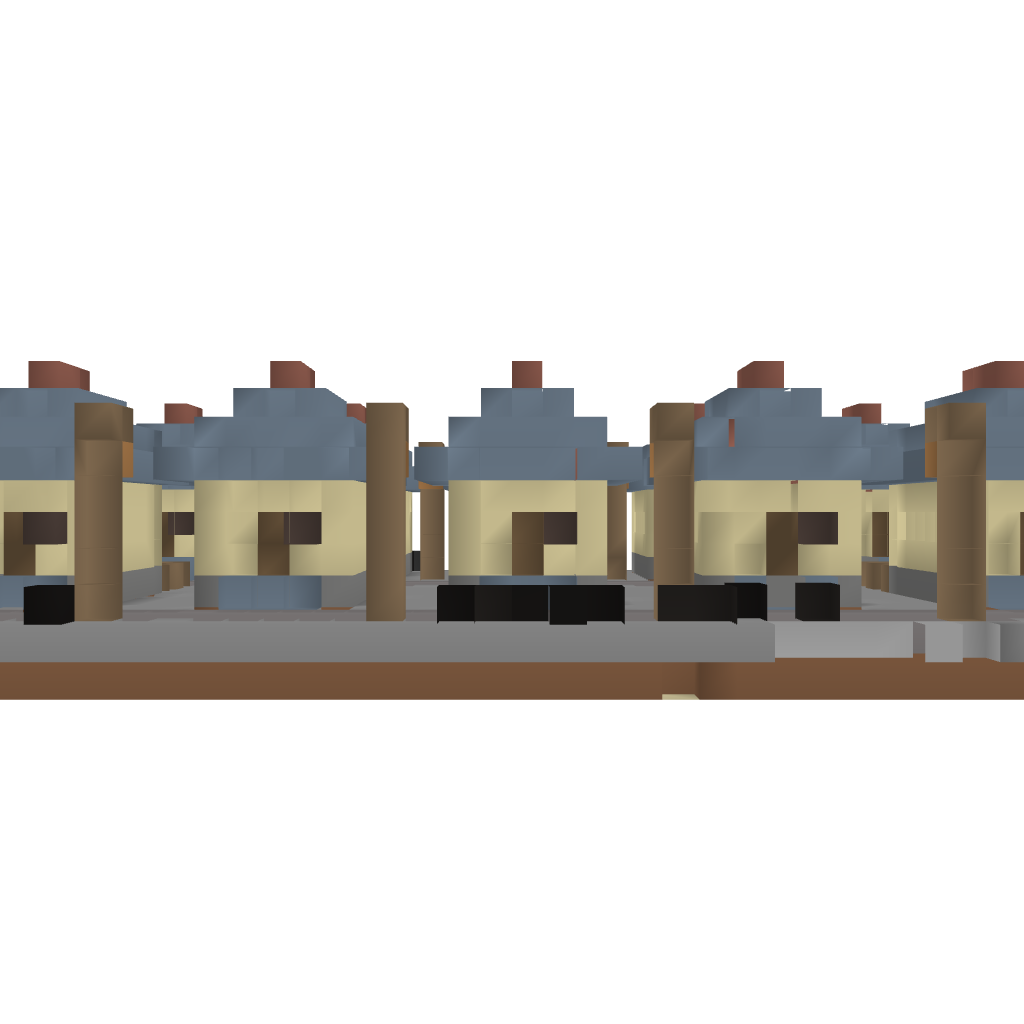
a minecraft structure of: Ten Small Houses